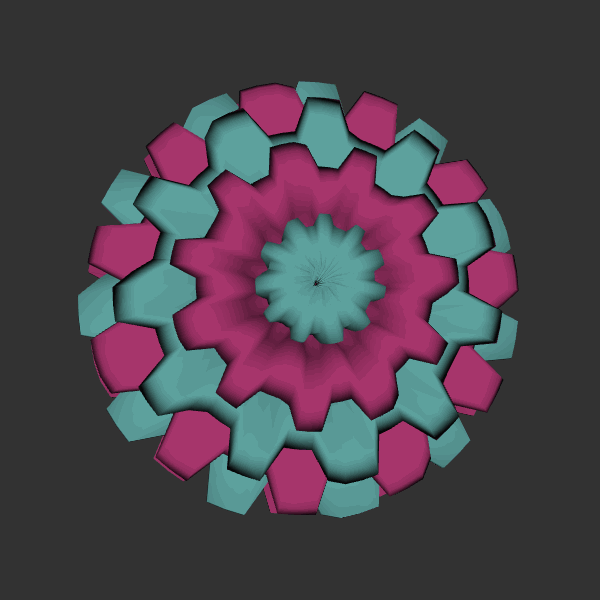
Background: dark